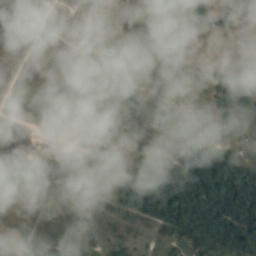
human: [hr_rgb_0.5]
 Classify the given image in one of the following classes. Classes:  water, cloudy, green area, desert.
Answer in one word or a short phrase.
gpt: cloudy